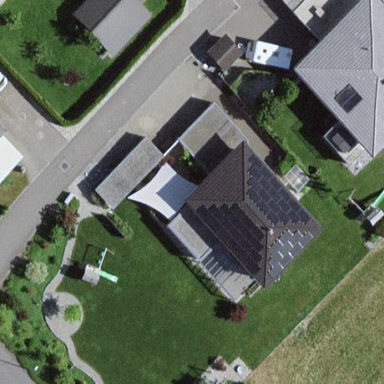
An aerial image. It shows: Simple and straightforward house.